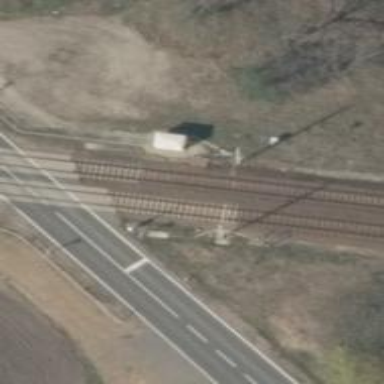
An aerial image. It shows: Railway signal.